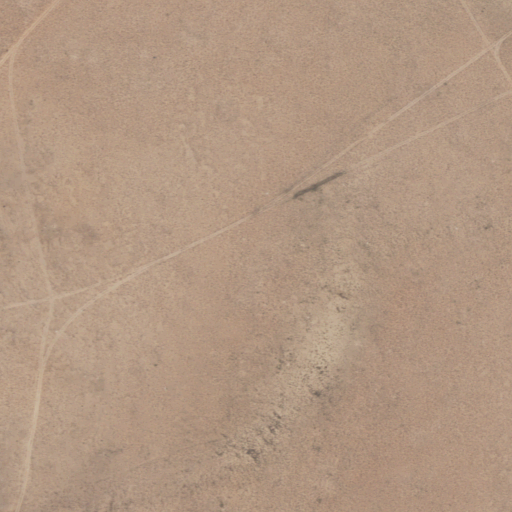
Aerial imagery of bench in Arizona named Gray Grass Bench containing shrub and grassland